Question: I want to align text along the bottom of a button and an icon above it, like these buttons in Qt:

How do I do that? (Not using the
character because that makes it look sloppy)
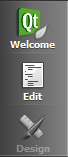
Answer: Use a 'QToolButton' and set 'toolButtonStyle' property to 'ToolButtonTextUnderIcon'